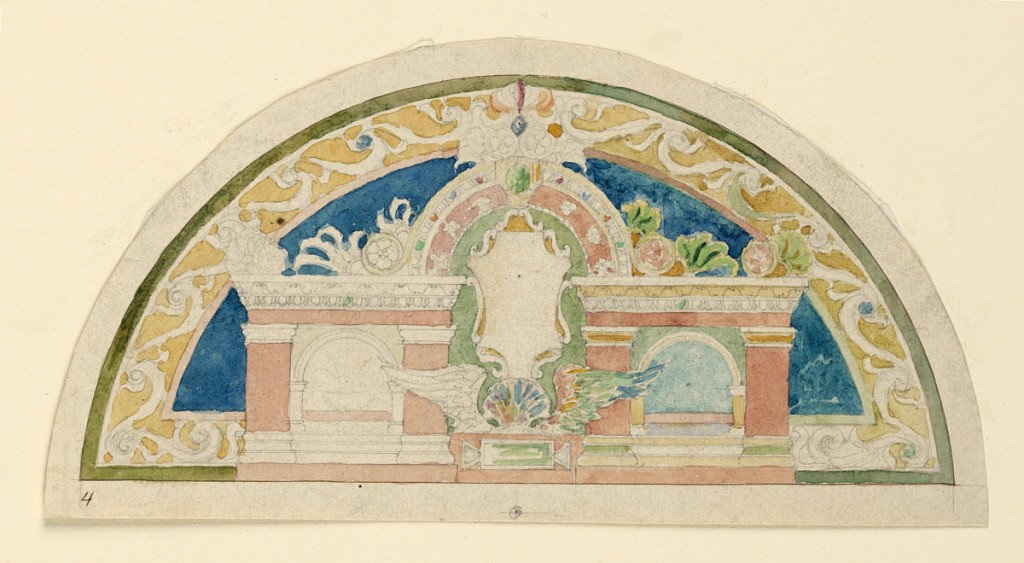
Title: Design for a Decorative Lunette
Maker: John La Farge, American, 1835–1910
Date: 1890–1900
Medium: Graphite and watercolor on paper
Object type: Drawing
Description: Half-circular design of a Renaissance decoration including a blank escutcheon within a triple-arched architectural enframement. Frame of stylized leaf repeat.